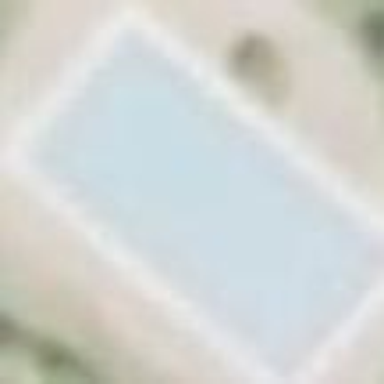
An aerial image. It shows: Swimming pool located in leisure land.